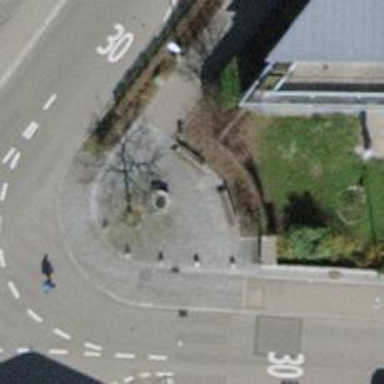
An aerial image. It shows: Sidewalk with sett surface.